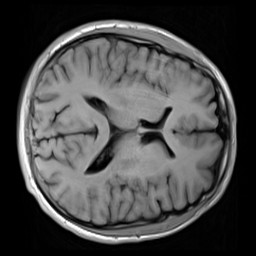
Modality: T1w
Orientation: axial
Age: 26
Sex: male
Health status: healthy
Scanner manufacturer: siemens
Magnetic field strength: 3 T
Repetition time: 4.1 s
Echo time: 0.0085 s